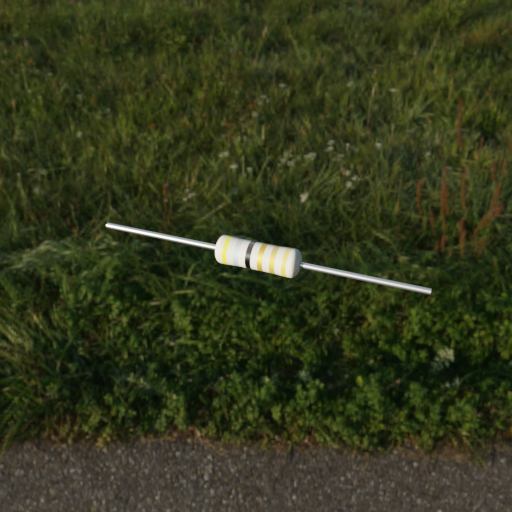
Resistor colour bands (in order): yellow, silver, black, gold, gold, gold